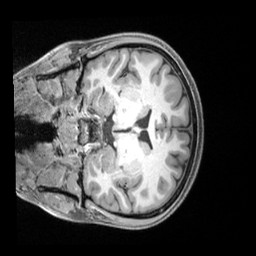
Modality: T1w
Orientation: coronal
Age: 29
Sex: female
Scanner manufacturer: siemens
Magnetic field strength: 3 T
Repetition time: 2.4 s
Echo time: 0.00228 s